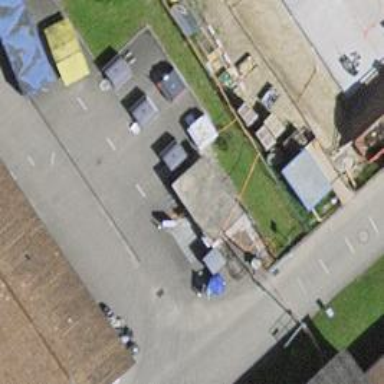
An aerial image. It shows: Recycling container in the area designated for recycling.